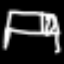
Label: bed